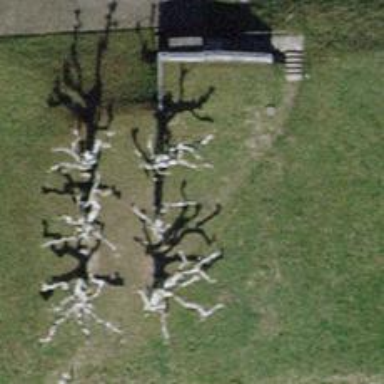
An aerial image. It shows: Bench.